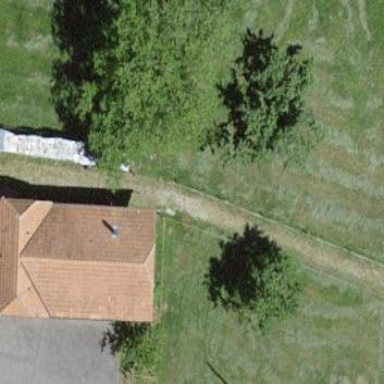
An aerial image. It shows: Barn.